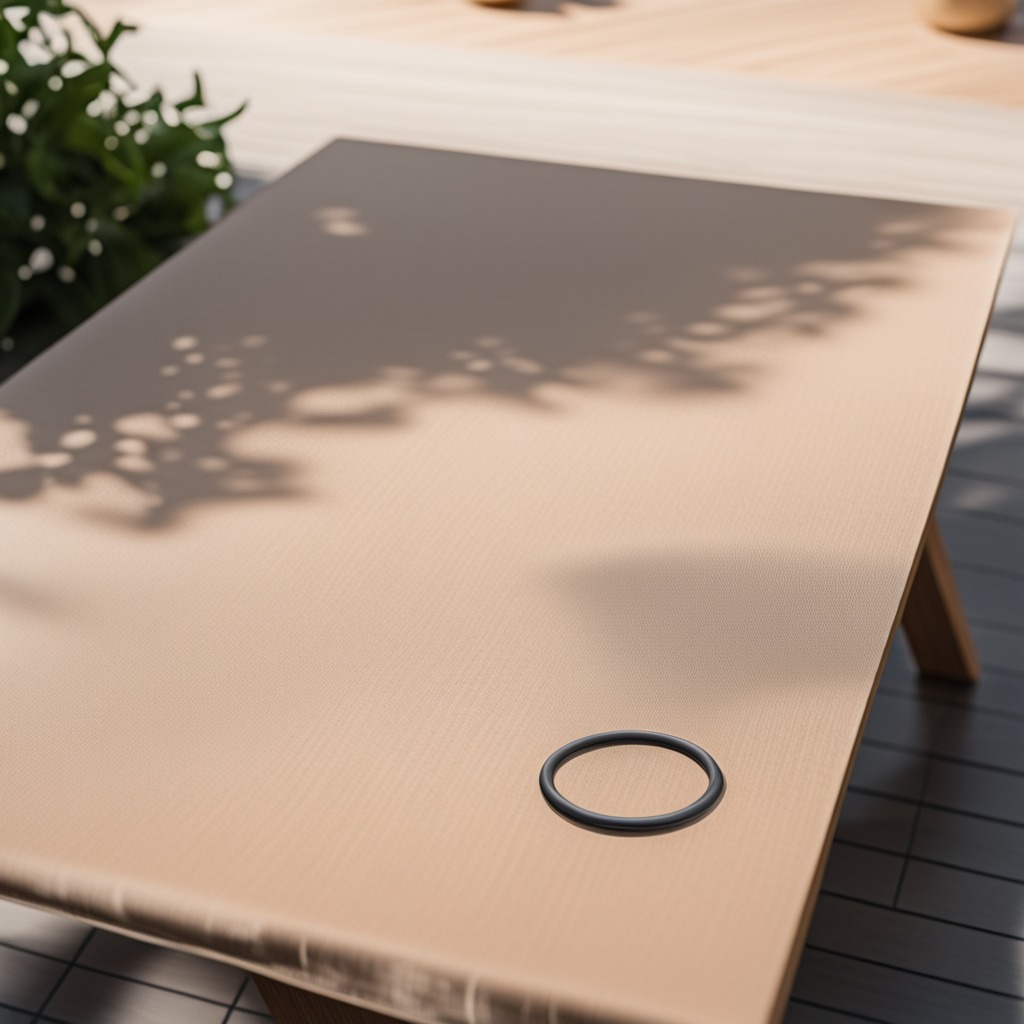
A rubber O-ring lying on a wooden table in an outdoor workshop during daytime bright natural light soft shadows worn but beneath the cloth.